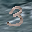
Label: 3